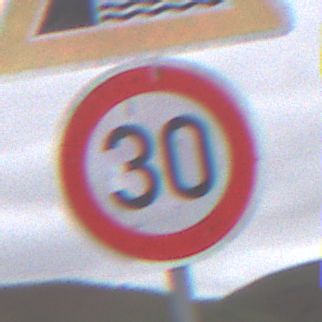
Verkehrszeichen: Geschwindigkeit30
Zusatzzeichen oben: Ufer
Umgebung: Outdoor, Nature
Tageszeit: Midday
Wetter: Overcast
Licht: Natural
Jahreszeit: NotSpecified
Kontrast: LowContrast